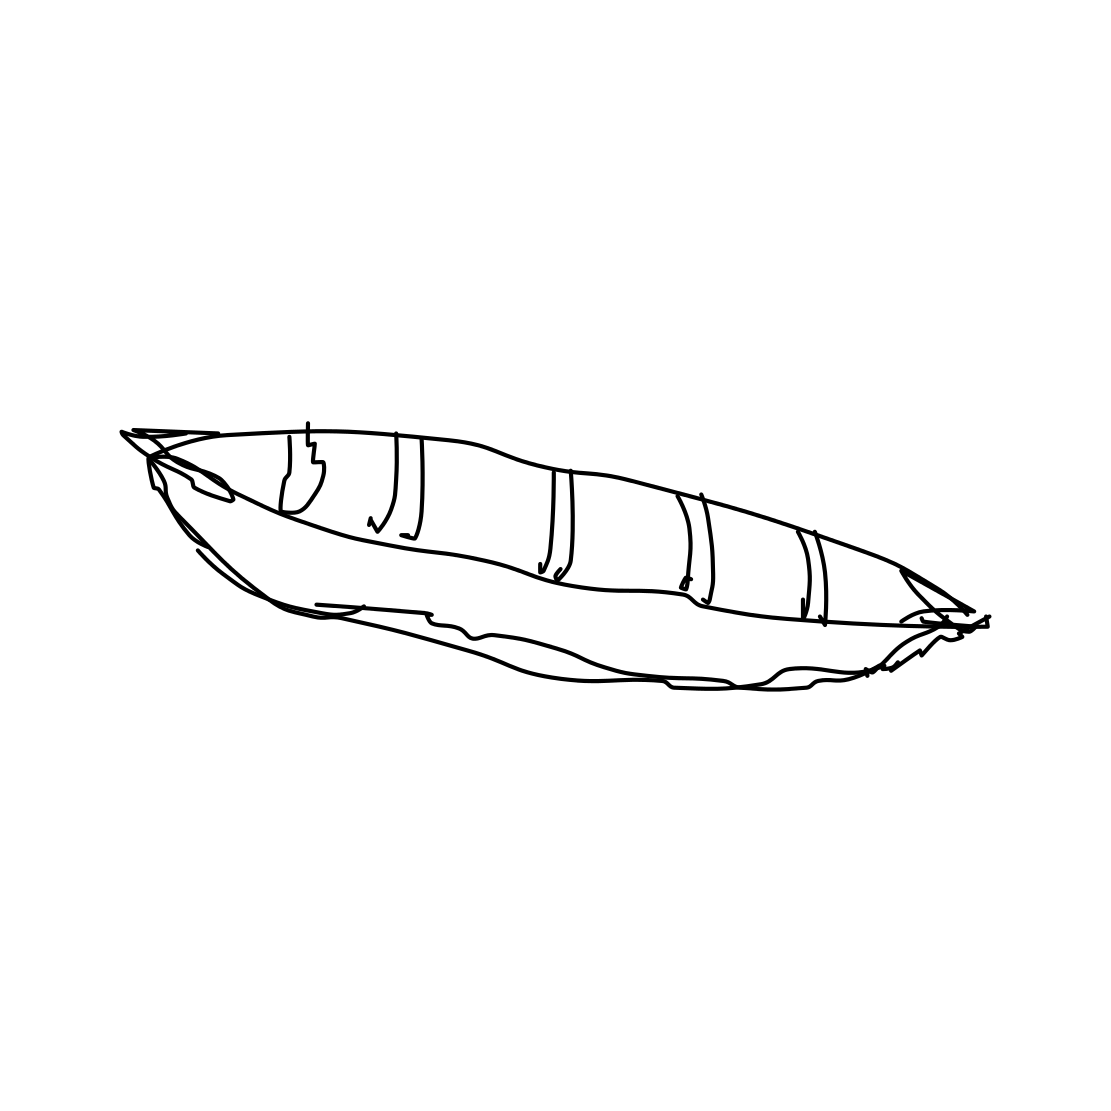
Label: canoe